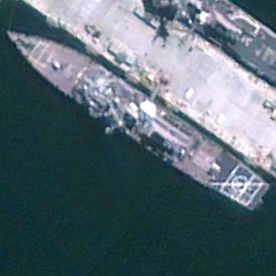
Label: destroyer